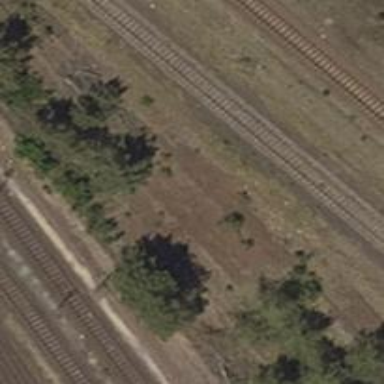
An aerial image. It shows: Abandoned railway yard.